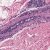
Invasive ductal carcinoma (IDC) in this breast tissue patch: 0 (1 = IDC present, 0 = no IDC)